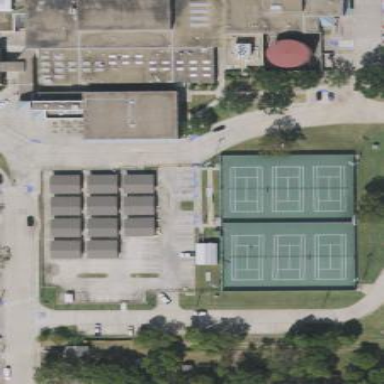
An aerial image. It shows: Concrete tennis court within leisure land pitch.